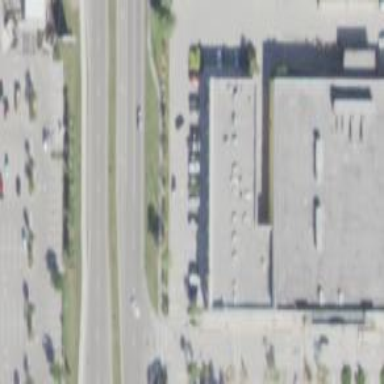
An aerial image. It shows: Mall building.